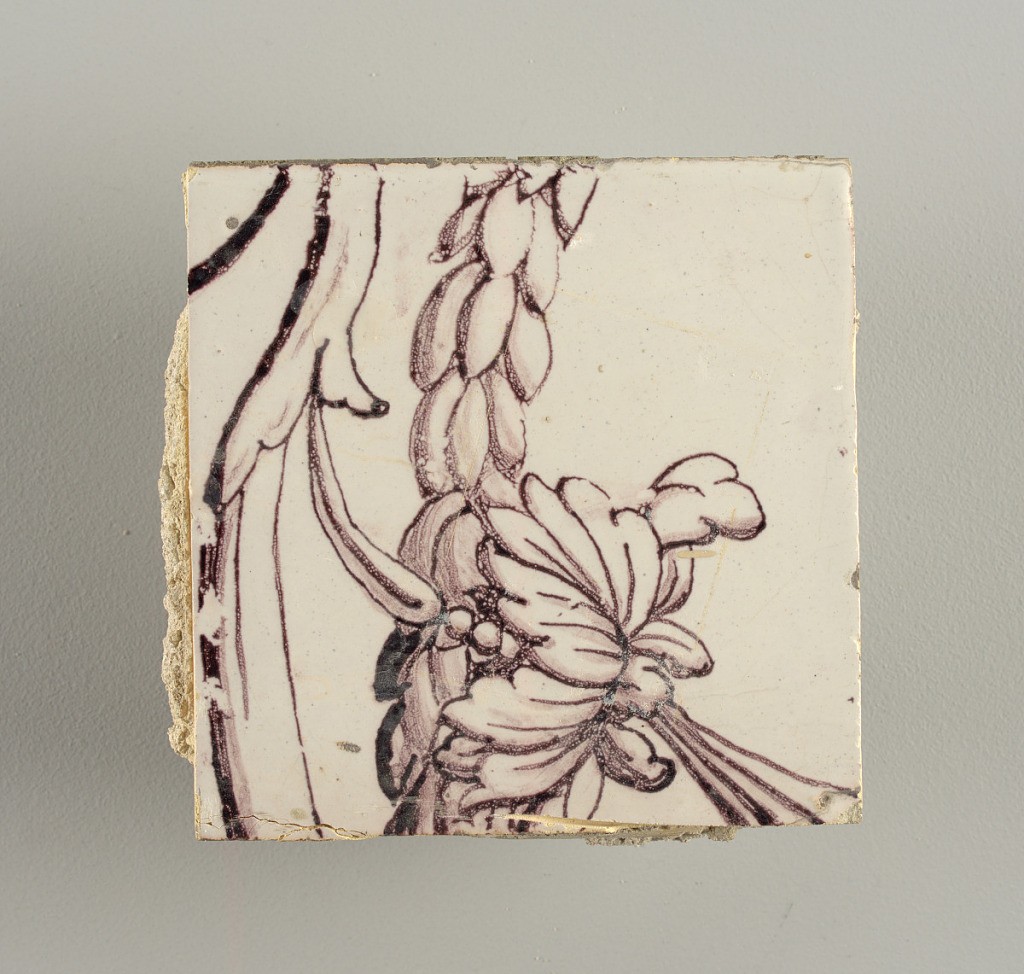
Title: Wall facing
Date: ca. 1725
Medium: tin-glazed earthenware, underglaze
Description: Running design for a frieze or a dado, composed of scrolls of foliage and strapwork, and four repeating motifs--a seated woman in a small upright oval medallion, a putto seated on a rocailled base, and strapwork in axial pattern.  The various panels, A to F, show various repeats of the same design, all being five tiles high and a varying number of tiles wide.